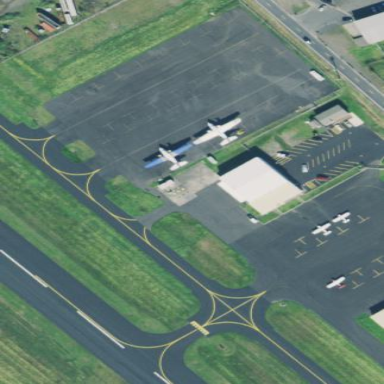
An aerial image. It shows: Apron at the airport.